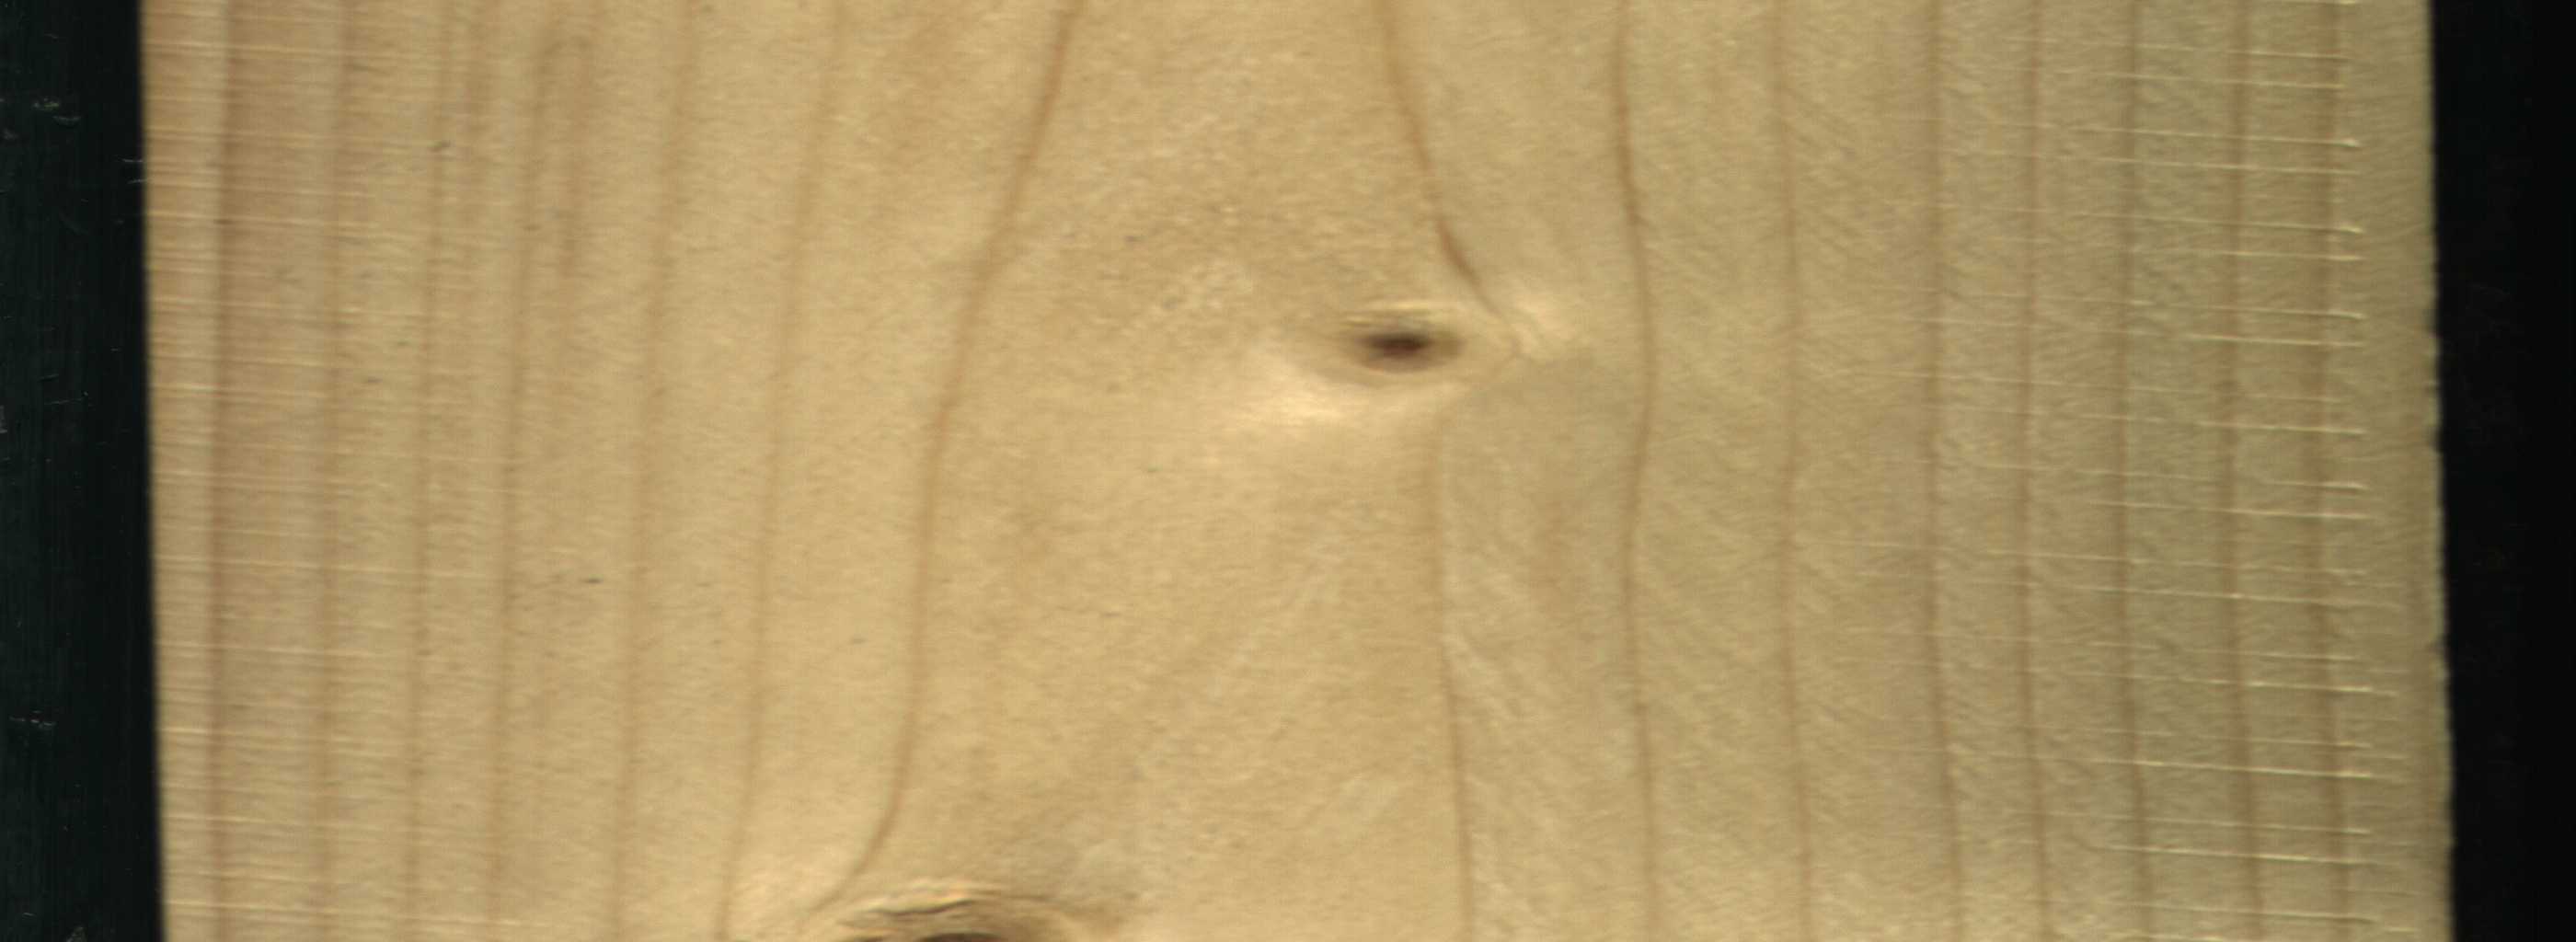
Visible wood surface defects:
Live_Knot
Live_Knot